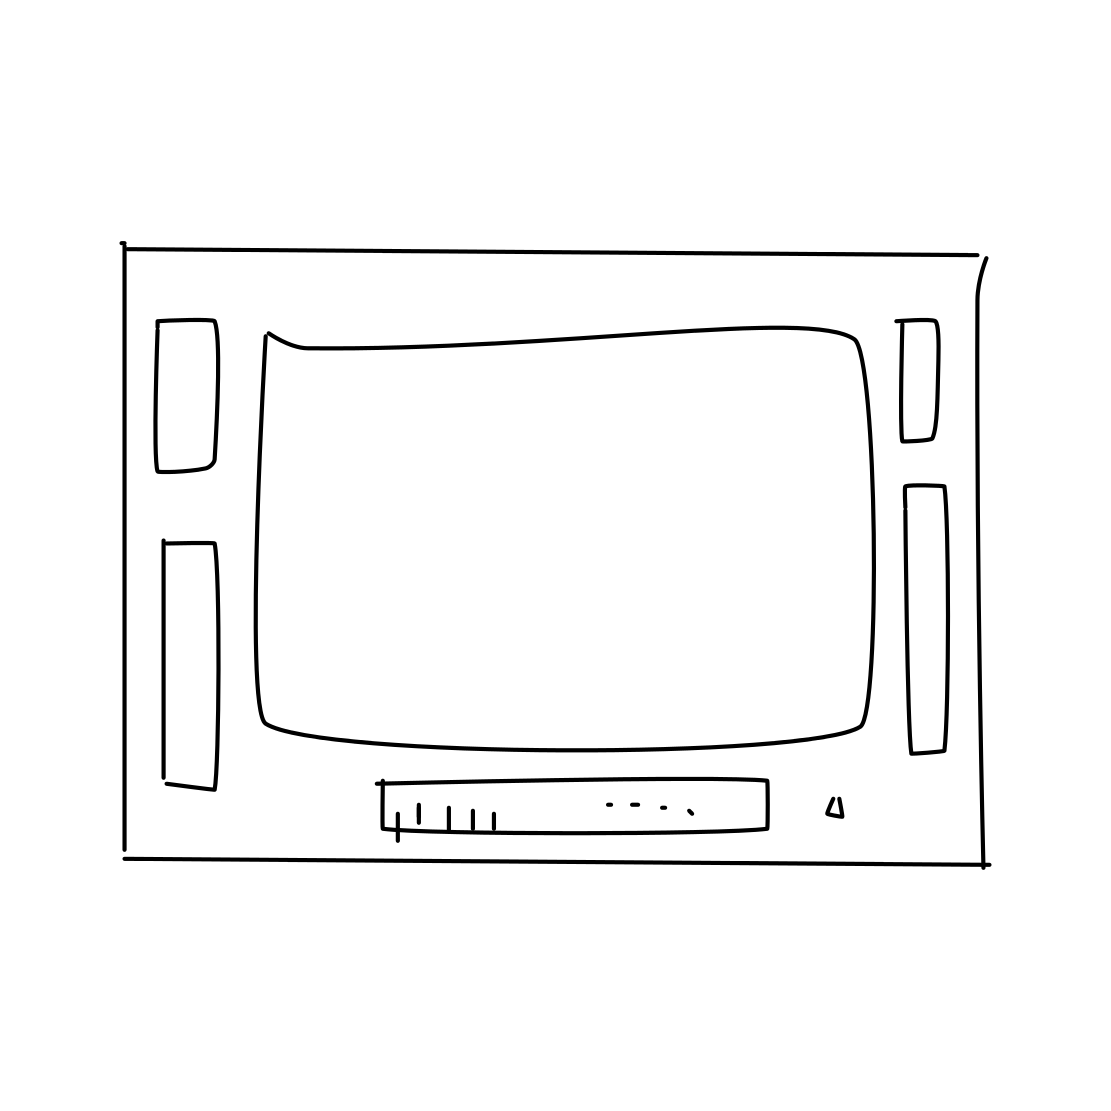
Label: tv